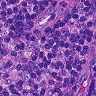
Metastatic tissue present: no